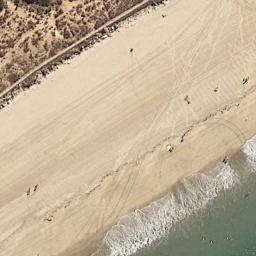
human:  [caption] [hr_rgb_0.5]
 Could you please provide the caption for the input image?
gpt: The beach with khaki sand and some plants on the beach .

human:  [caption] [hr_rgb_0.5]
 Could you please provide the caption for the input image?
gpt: Light yellow sandy beach and gray-green sea dotted with scattered brown vegetation .

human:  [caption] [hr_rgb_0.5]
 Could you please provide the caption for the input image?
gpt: The beach is composed of light green seawater and a yellow coast with sparse green plants .

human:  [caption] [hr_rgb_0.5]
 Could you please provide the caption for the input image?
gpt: There are white waves near the beach .

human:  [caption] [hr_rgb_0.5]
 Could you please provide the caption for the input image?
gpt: The grass is beside the beach .